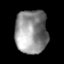
Tissue: lung
Cell type: Epithelial cells
Senescence score: 0.2121
Nuclear area (px): 1386
Mean DAPI intensity: 142.385